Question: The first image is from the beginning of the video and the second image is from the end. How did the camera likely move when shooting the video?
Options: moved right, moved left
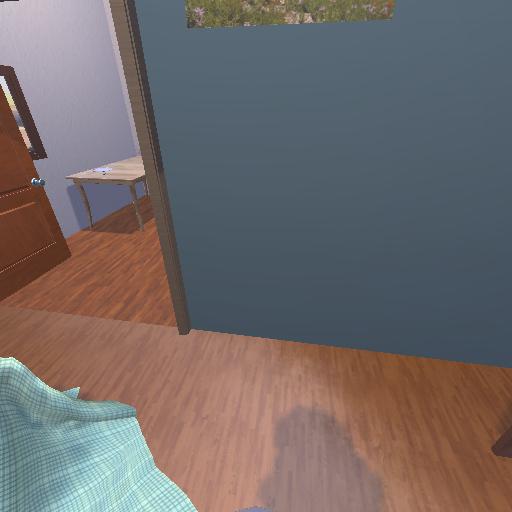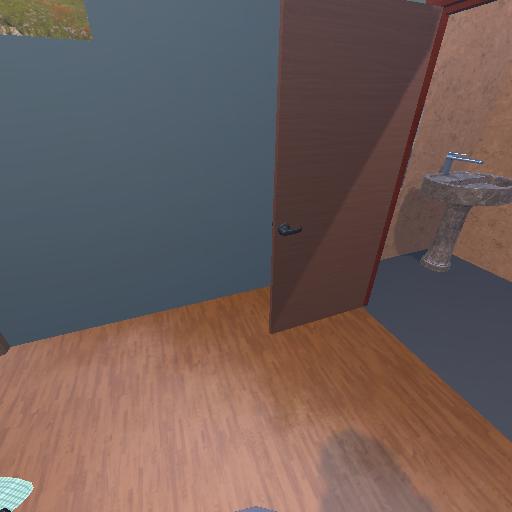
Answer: moved right